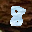
Label: 8